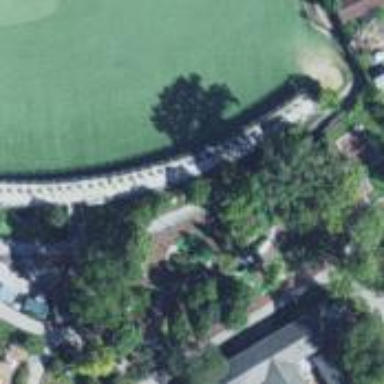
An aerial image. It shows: Miniature golf course.